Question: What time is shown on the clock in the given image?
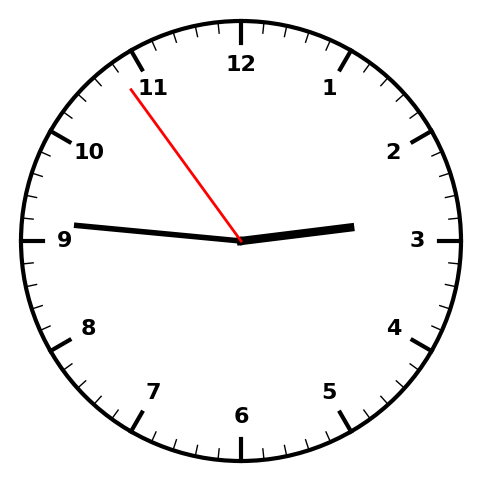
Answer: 02:45:54